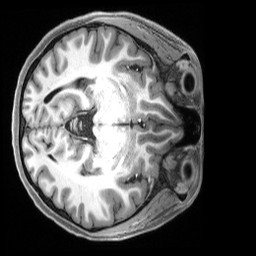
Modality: T1w
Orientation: axial
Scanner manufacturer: siemens
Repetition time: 2.5 s
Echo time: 0.00231 s